Question: Often times my code does not fit on the same line, I want to place them on the next line to increase readability, but everytime eclipse always create incorrect indent. Is there a way I can ask eclipse to indent properly?

I tried the solution on this <URL>, but it does not seems to do anything for me.
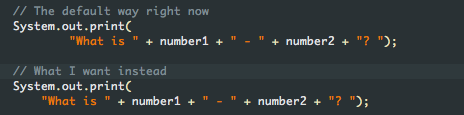
Answer: Although you can specify properties such as this in the preferences of the IDE, your indentation preferences are not recommended. The eclipse identations are proper.
Single identations, as you would like, are used to denote the opening of blocks of code such as the following (Curly braces):
'''
if (i = 1) {
//Single identation here
}
'''
Double identation is used for situations such as the following (parenthesis):
'''
System.out.println("This is some string that"
+ " I want to continue on the next line");
'''
In conclusion, you can change it, but Eclipse is actually doing it right to avoid confusion between the two.